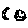
Label: moon